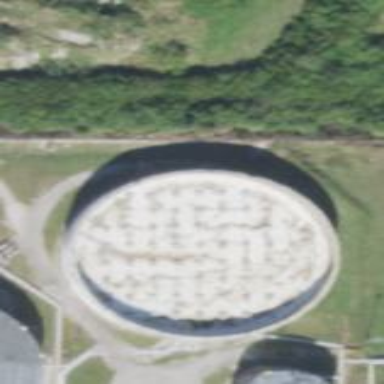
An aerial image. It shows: Storage tank created as man-made structure.